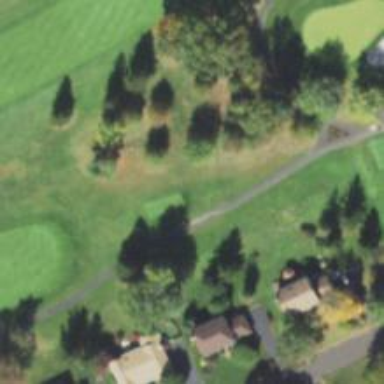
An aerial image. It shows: Path for golf carts.